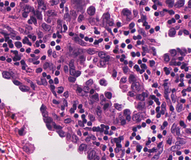
Tumor epithelial tissue: yes
Tumor-associated stroma tissue: yes
Normal tissue: no